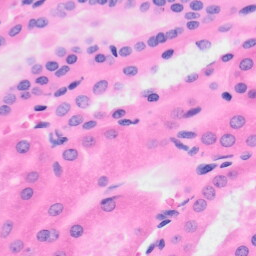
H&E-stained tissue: Kidney